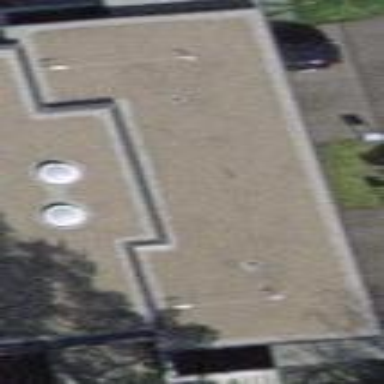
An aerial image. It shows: View of roof of building.